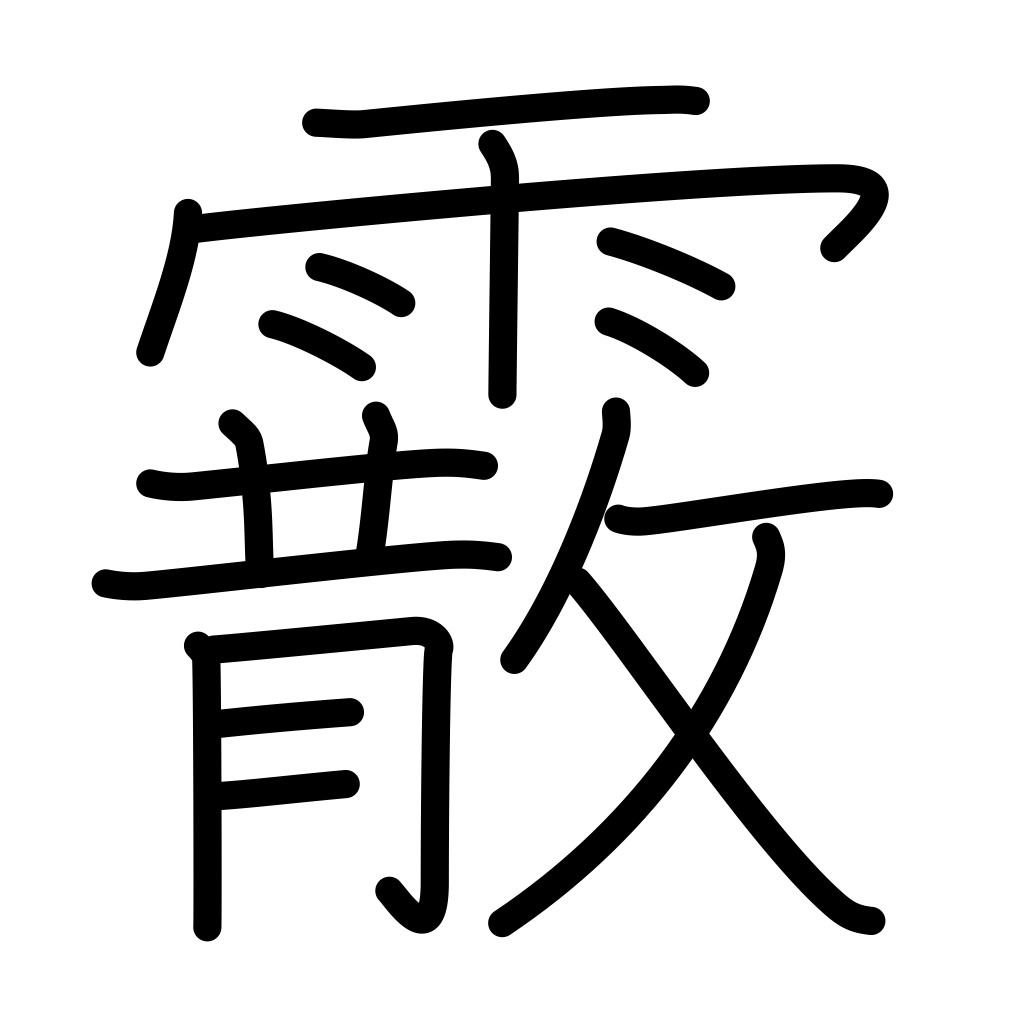
Meaning: hail, hailstones, small cubes